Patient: sex M, age 83
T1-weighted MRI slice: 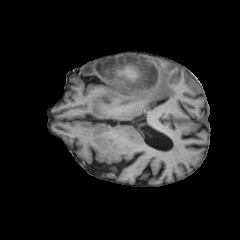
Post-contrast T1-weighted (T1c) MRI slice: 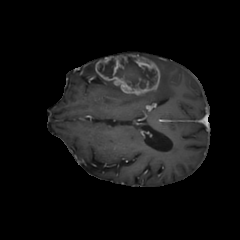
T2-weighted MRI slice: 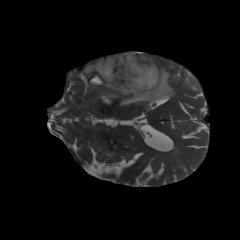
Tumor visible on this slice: yes
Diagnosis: Glioblastoma, IDH-wildtype
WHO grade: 4